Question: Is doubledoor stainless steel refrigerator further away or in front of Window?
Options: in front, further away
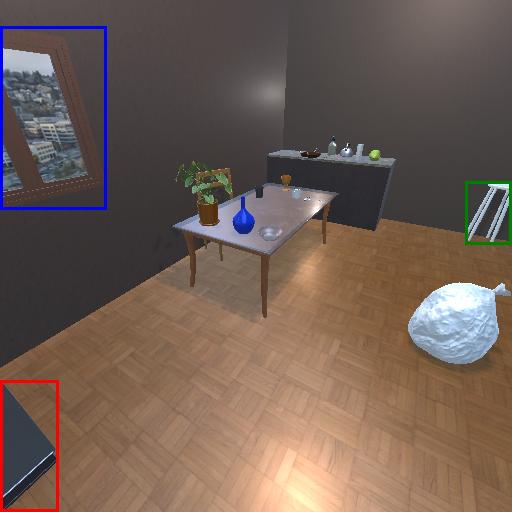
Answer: in front